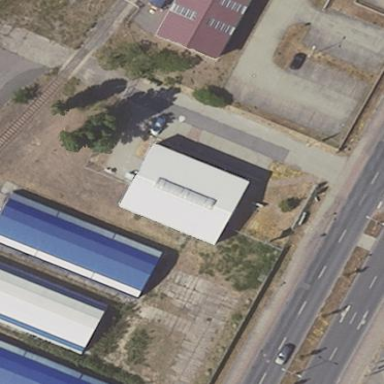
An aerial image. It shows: Building.